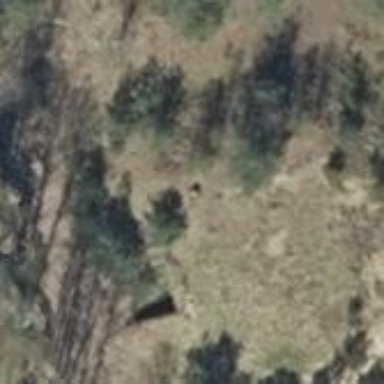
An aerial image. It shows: Military bunker.